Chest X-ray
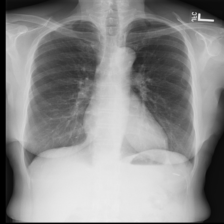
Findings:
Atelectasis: negative
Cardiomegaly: negative
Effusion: negative
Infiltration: negative
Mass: negative
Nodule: negative
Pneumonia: negative
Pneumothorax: negative
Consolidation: negative
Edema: negative
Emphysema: negative
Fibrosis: negative
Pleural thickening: negative
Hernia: negative